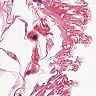
Metastatic tissue present: no